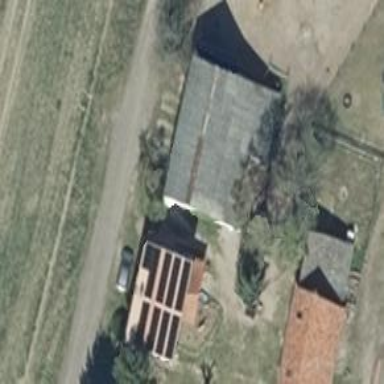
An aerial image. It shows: Simple and straightforward house.